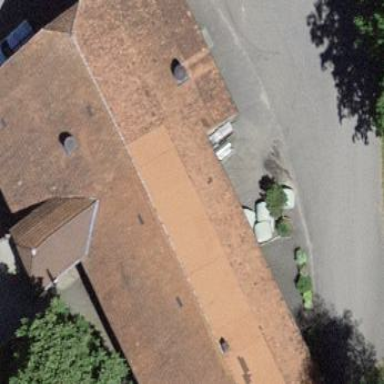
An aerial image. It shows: Farm building.